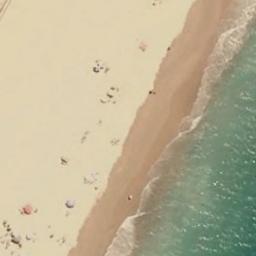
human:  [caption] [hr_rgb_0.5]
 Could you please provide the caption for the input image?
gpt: There are footprints by the beach .

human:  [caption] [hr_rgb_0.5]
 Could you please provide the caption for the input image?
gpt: The beach with khaki sand and some shells on the beach .

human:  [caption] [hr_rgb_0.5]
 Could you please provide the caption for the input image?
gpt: The golden beach and green seas by the beach .

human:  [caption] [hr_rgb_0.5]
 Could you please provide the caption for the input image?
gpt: The beach is composed of light green seawater and yellow coast .

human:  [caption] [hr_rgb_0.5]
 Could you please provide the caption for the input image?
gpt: There are many shells on the beach .